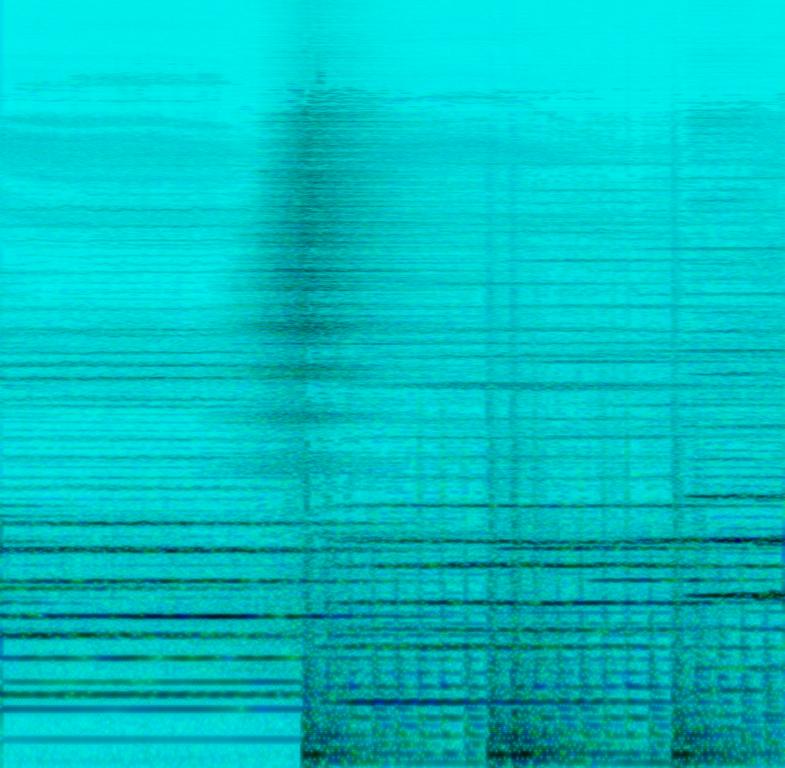
This epic song features a pulsating synth playing in eighth notes in the background. The clip starts with a crash cymbal being struck. A flute plays a melody and an angelic voice sings the same melody using vocables. A bass drum alternates between one stroke and two strokes played at alternate counts of each bar. This song has an epic feel. The mood is motivational. This song can be played in a slow motion clip of an athlete winning a race.